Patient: sex F, age 58
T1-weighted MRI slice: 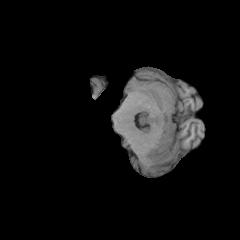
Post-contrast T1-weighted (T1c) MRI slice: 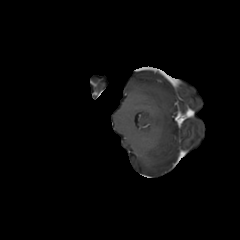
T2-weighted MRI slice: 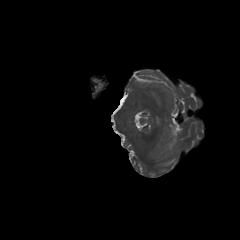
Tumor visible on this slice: no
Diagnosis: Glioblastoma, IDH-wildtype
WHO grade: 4